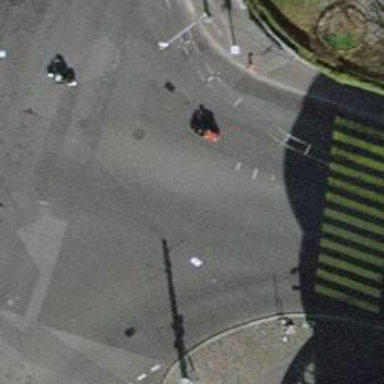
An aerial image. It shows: Crossing with traffic signals.